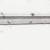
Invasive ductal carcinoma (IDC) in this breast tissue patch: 0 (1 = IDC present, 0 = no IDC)